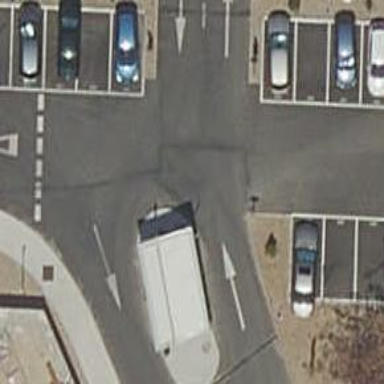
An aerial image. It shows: Road serving as parking aisle.